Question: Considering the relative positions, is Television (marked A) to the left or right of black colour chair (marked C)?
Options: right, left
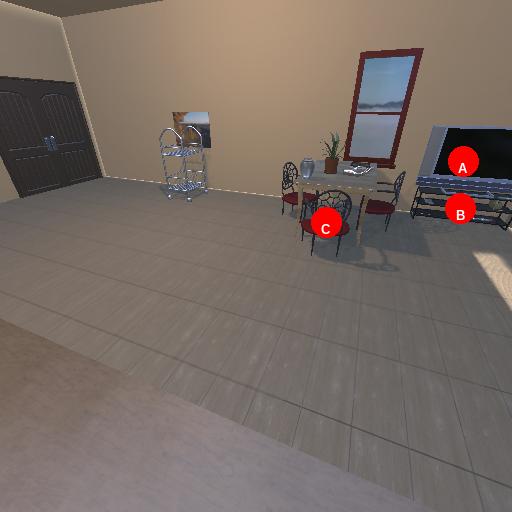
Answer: right